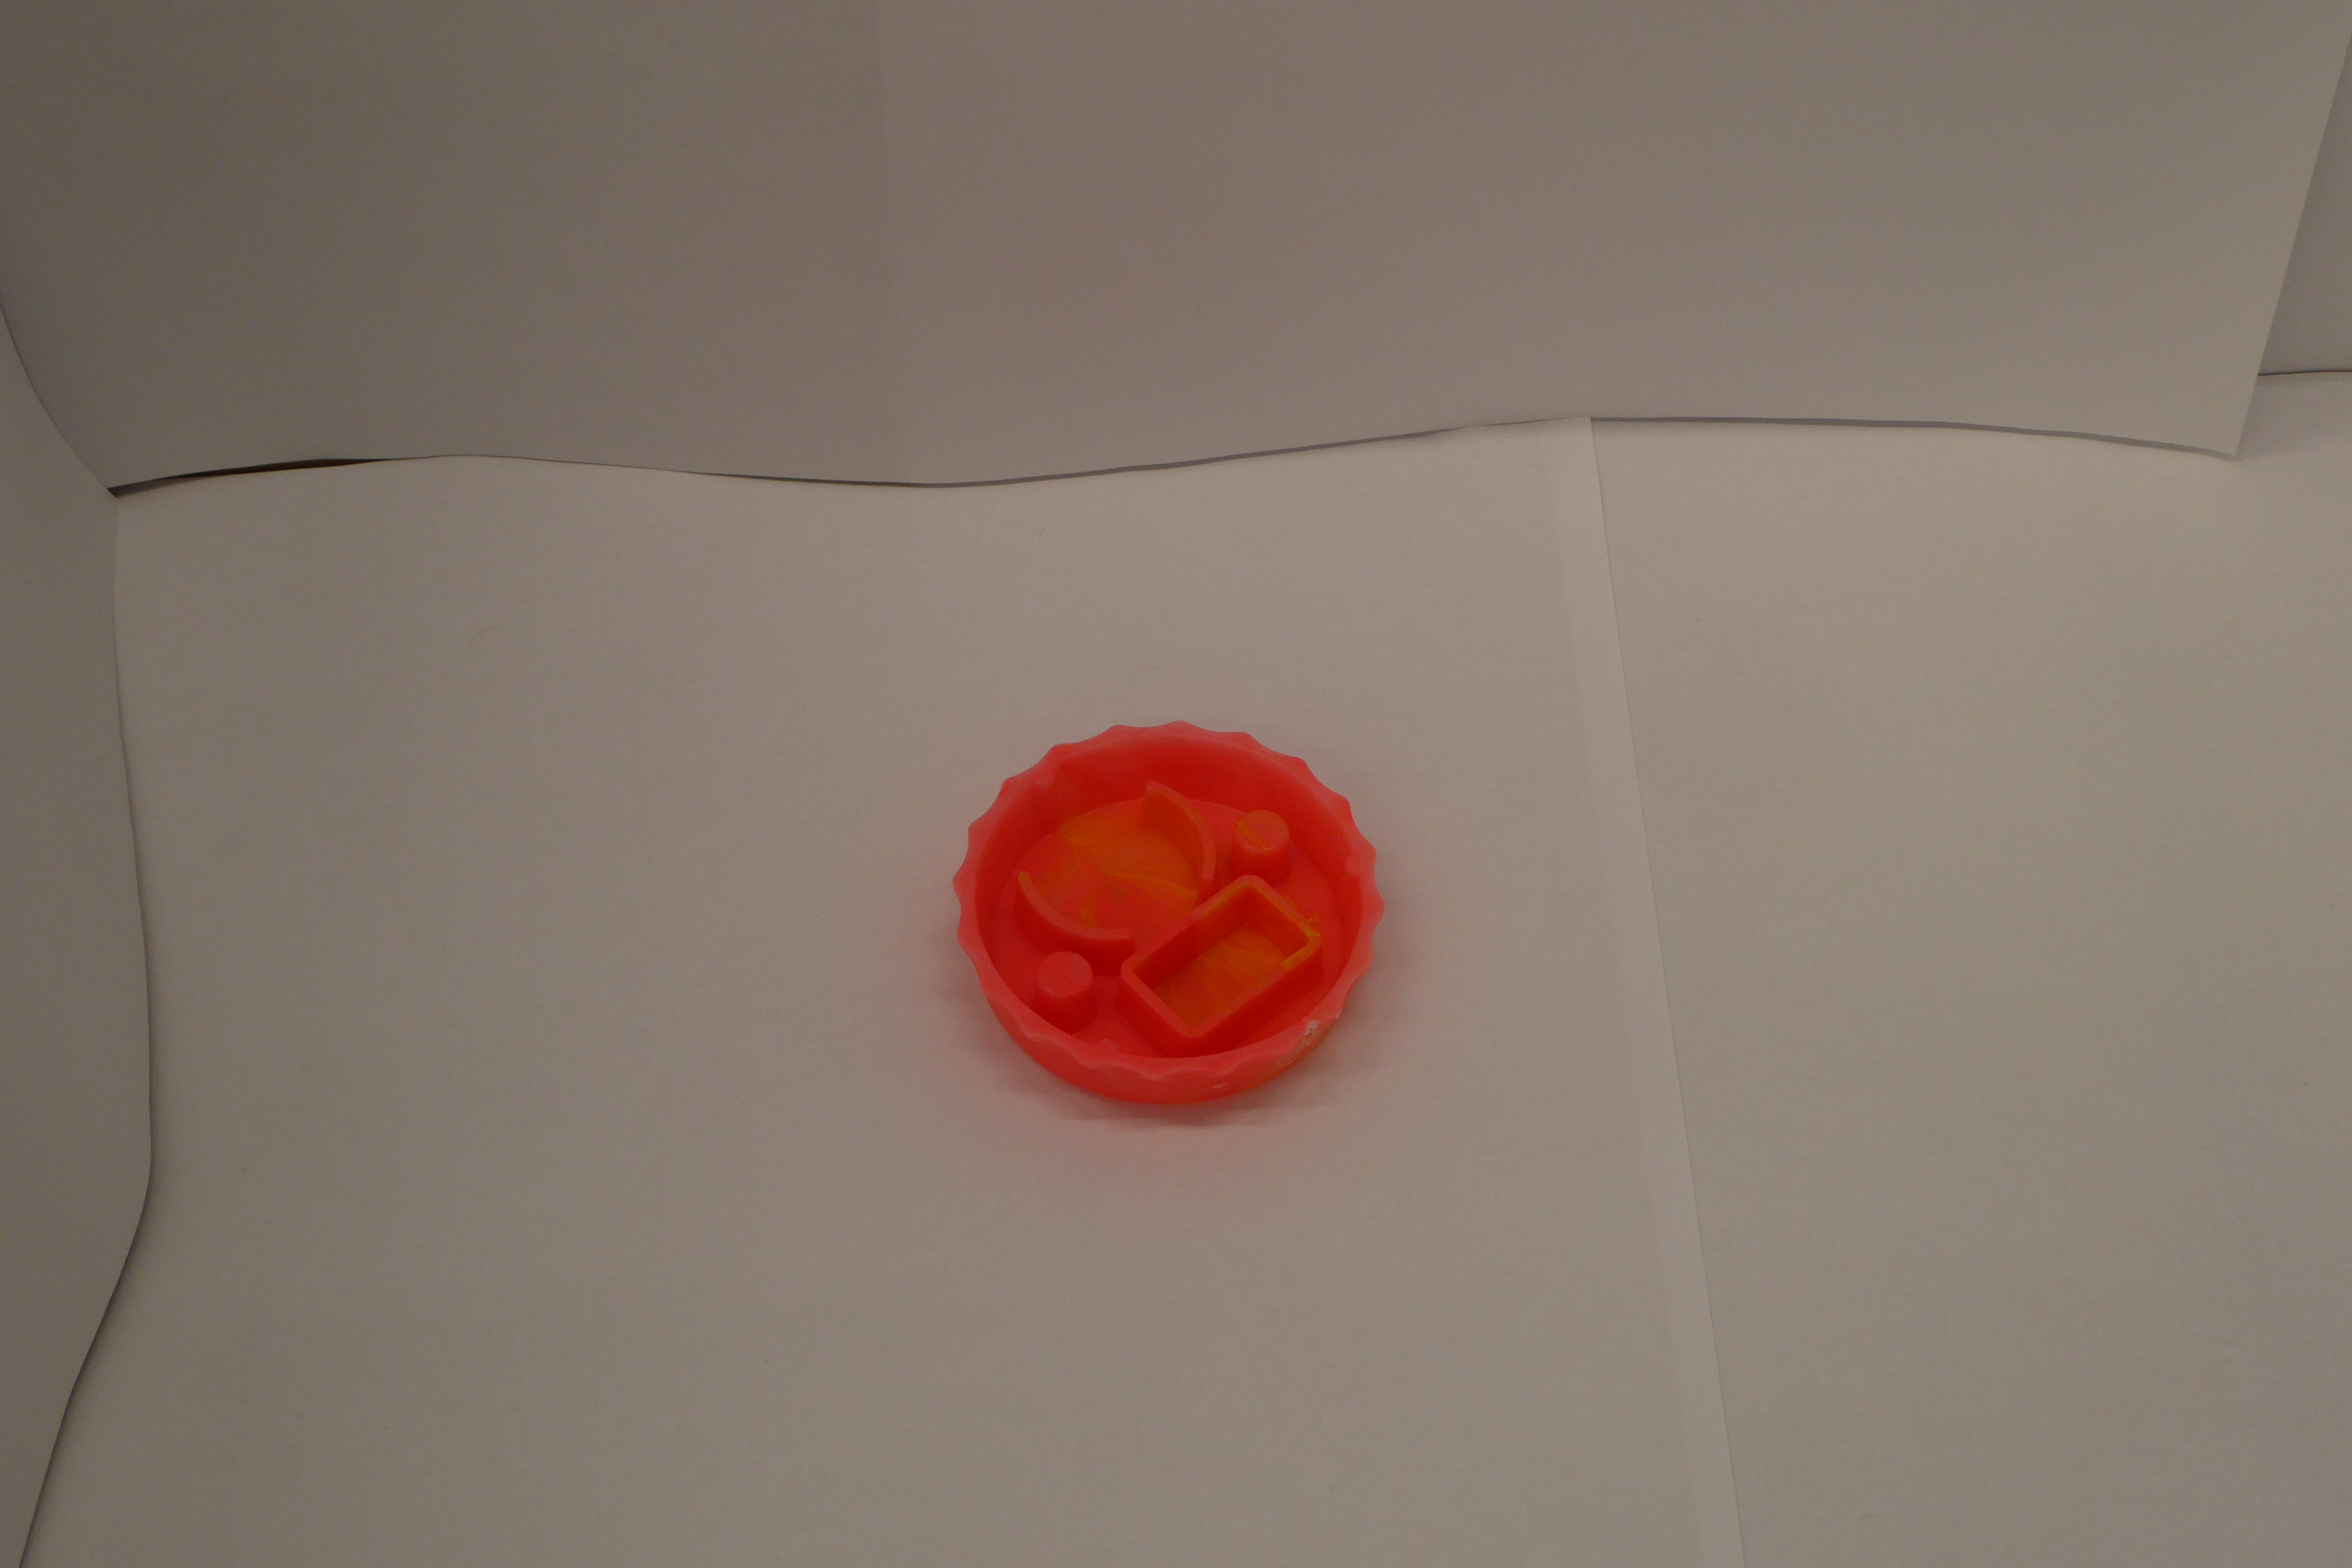
Label: Bottle Opener - Cover